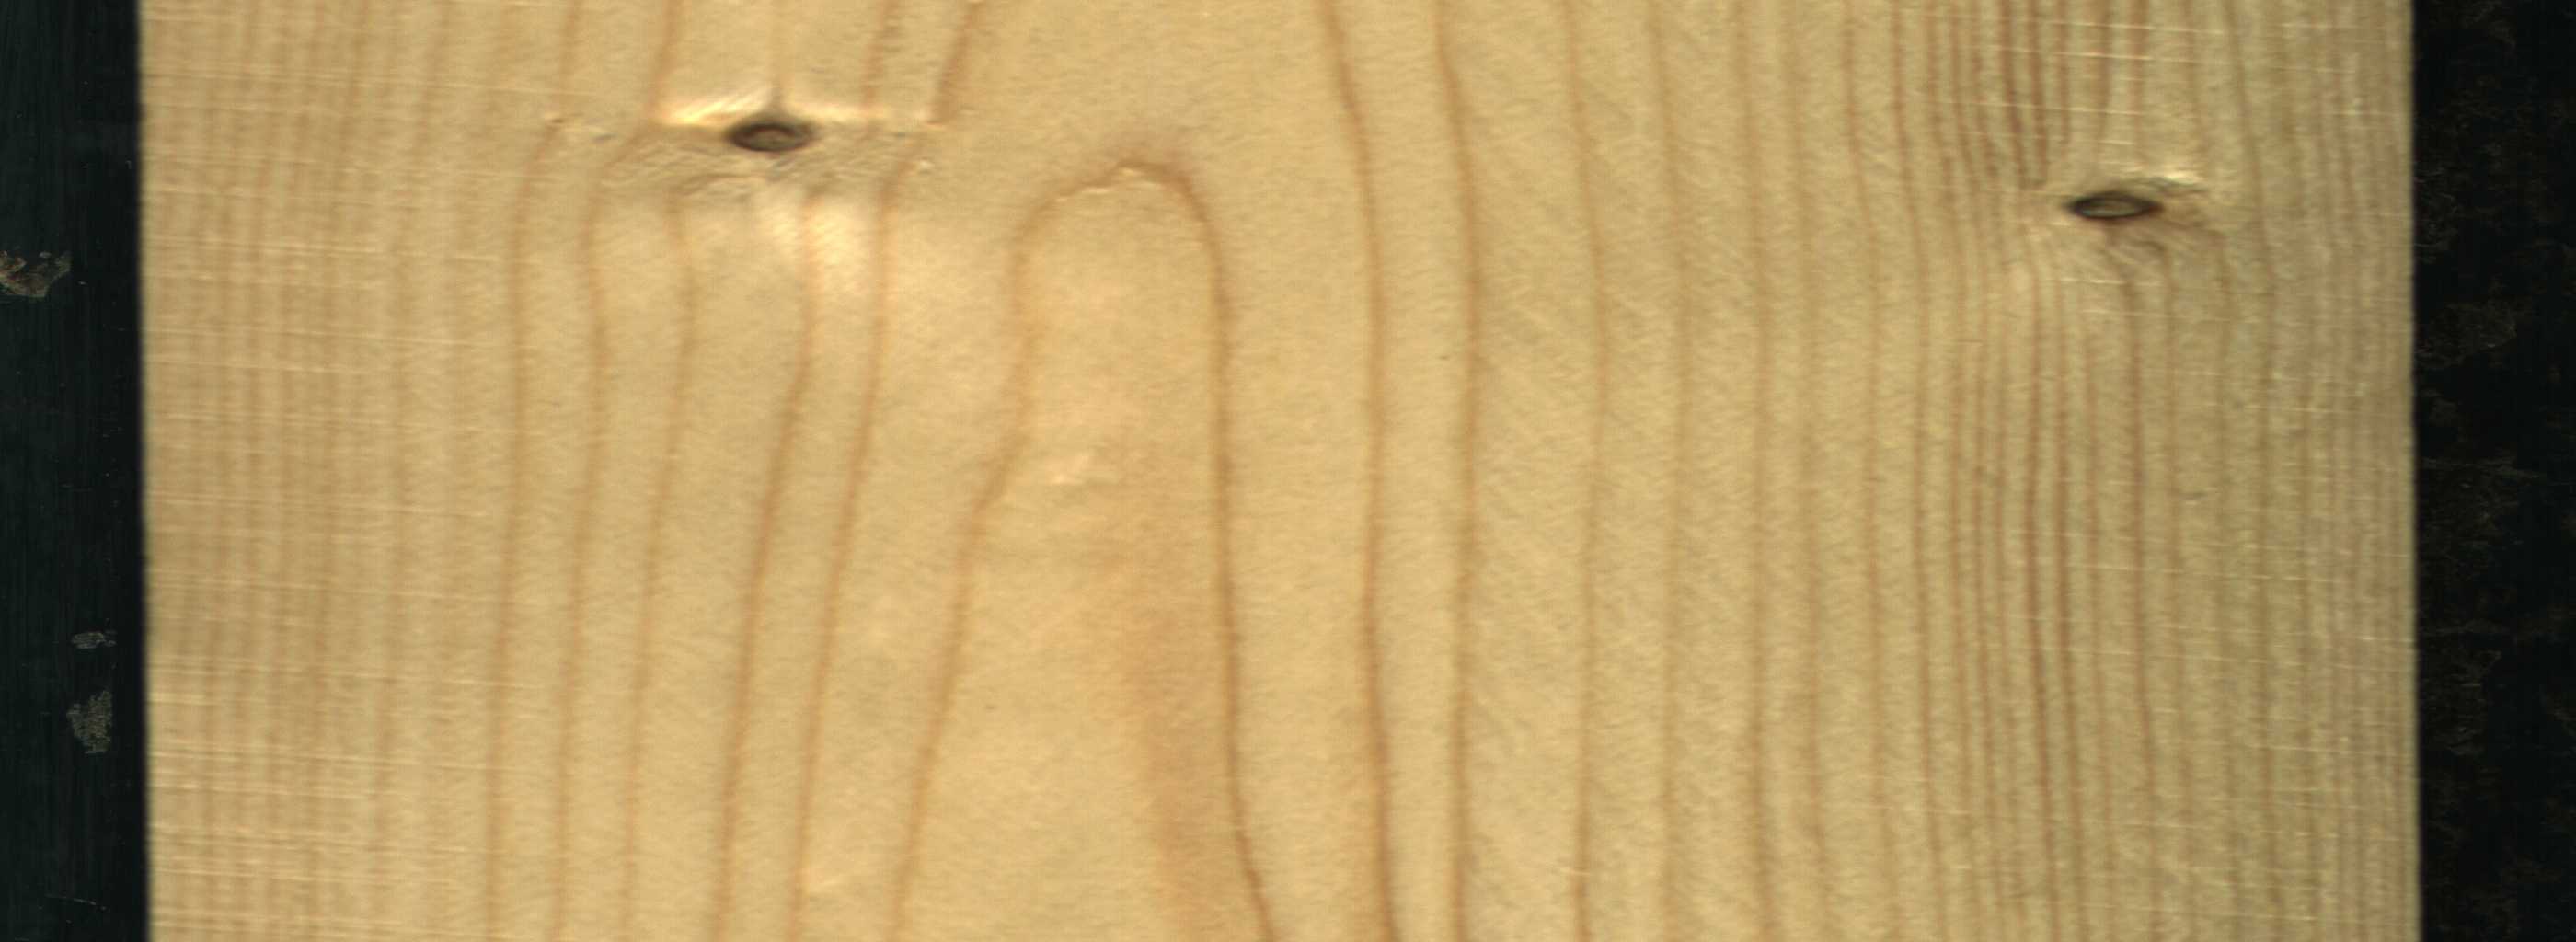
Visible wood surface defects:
Dead_Knot
Live_Knot